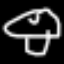
Label: mushroom